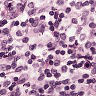
Metastatic tissue present: no